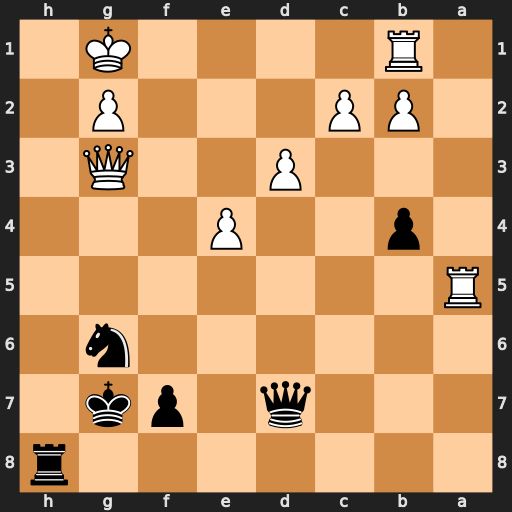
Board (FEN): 7r/3q1pk1/6n1/R7/1p2P3/3P2Q1/1PP3P1/1R4K1
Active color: b
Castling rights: -
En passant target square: -
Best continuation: Qd4+ Kf1 Rh1+ Ke2 Rxb1